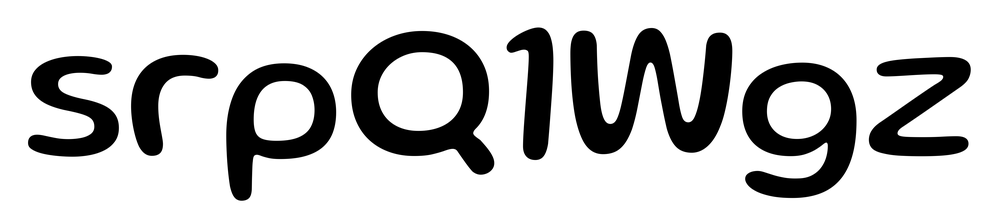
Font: Gluten_Regular